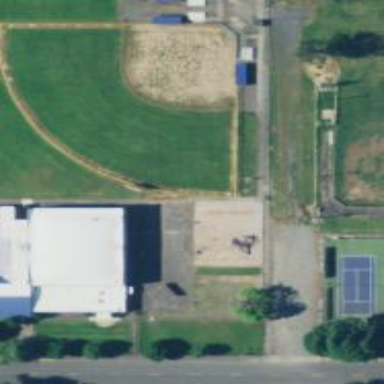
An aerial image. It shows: Softball field.